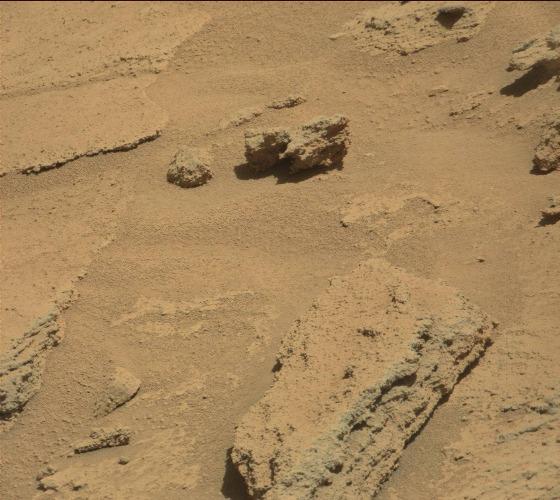
Terrain classes present: Bedrock, Gravel / Sand / Soil, Rock, Shadow